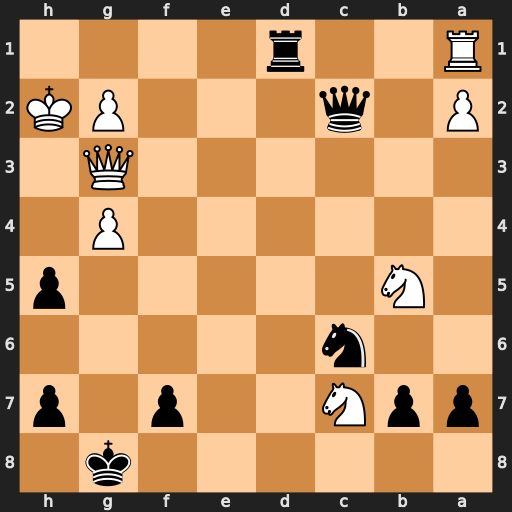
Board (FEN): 6k1/ppN2p1p/2n5/1N5p/6P1/6Q1/P1q3PK/R2r4
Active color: b
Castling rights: -
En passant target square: -
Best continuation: h4 Qf4 Rxa1